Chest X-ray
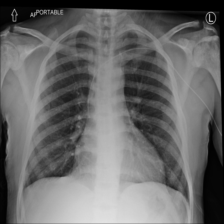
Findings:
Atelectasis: negative
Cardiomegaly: negative
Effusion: negative
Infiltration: negative
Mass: negative
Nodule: negative
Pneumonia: negative
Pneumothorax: negative
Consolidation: negative
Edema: negative
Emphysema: negative
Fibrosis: negative
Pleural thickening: negative
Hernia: negative